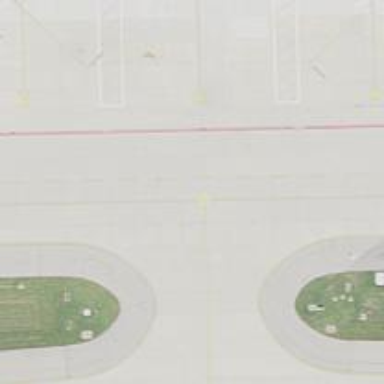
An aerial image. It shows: Image of taxiway at airport.